Question: An image speaks more than words, so here is basically what I want to achieve :
(I have also used a fruit analogy for the sake of genericity an simplicity)

I've done this kind of stuff many time in the past using different king of .Net classes (BackGroundWOrkers, ThreadPool, Self Made Stuff...)
I am asking here for the sake of advice and to get fresh ideas on how to do this efficiently.
This is a high computing program so I am receiving Millions of (similar in structure but not in content) data, that have to be queued in order to be processed according to its content type. Hence, I want to avoid creating a parallel task for each single data to be processed (this overloads the CPU and is poor design IMHO). That's why I got the idea of having only ONE thread running for EACH data TYPE, dedicated to processing it (knowing that the "Press Juice" method is generic and independent of the fruit to be pressed)
Any Ideas and implementation suggestions are welcome.
I am free to give any further details.
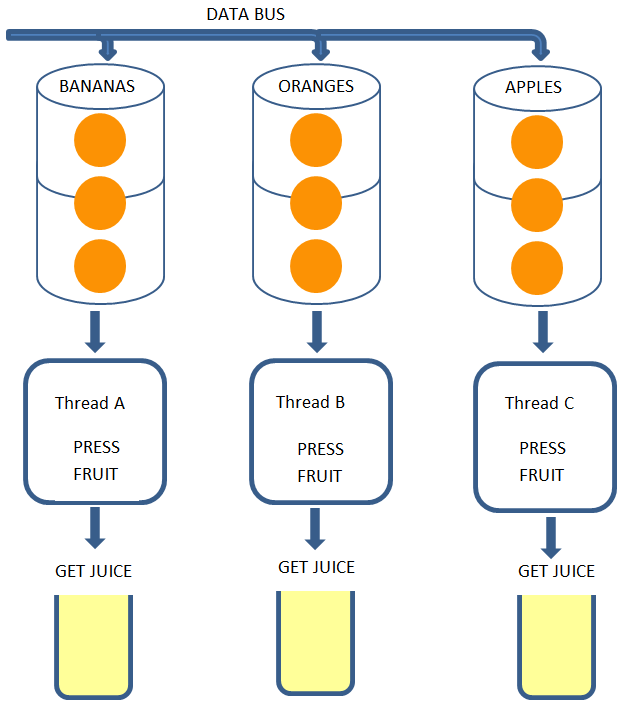
Answer: <URL> seems like a very strong candidate for this.
<URL>